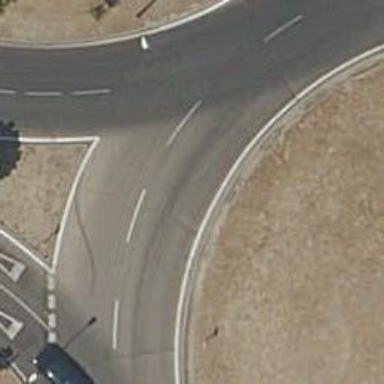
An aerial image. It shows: Tertiary road leading to roundabout.